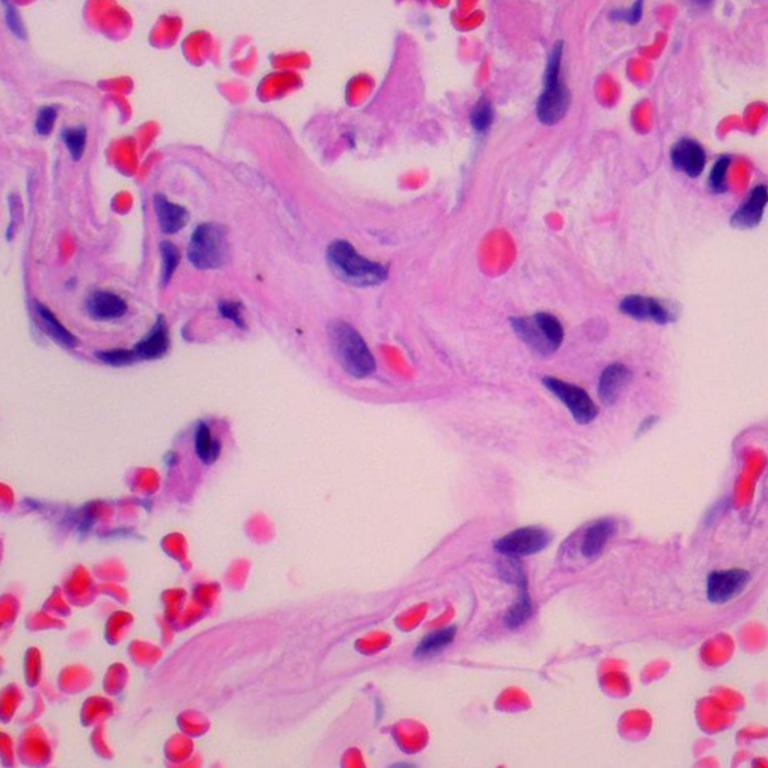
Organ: lung
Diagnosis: benign